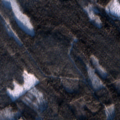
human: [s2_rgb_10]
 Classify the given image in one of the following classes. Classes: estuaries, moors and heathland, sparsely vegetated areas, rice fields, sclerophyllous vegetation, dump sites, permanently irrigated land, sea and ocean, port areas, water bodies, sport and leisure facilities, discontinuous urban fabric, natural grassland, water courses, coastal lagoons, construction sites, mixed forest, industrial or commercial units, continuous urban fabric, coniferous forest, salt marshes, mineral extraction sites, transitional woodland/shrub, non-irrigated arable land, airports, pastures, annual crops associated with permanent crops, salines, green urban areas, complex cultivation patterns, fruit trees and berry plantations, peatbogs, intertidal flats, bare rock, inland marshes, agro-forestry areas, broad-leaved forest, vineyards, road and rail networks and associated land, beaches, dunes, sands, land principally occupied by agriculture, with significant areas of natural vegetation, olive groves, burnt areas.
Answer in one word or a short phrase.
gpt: coniferous forest, mixed forest